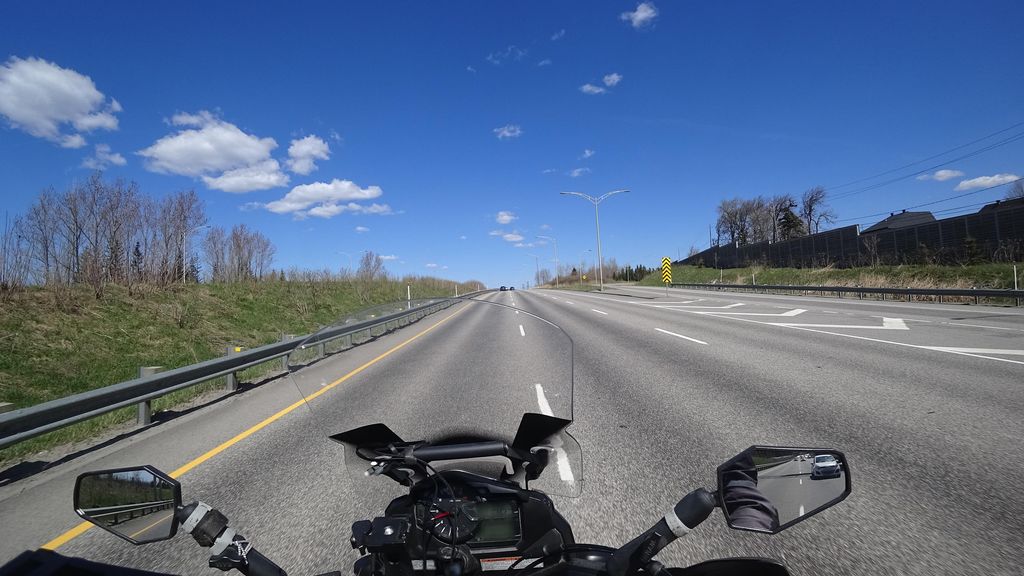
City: quebec_city